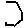
Label: hexagon